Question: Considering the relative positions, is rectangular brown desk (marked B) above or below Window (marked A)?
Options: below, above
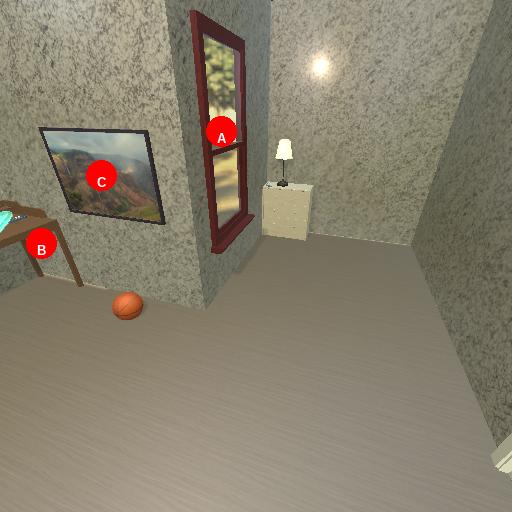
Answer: below